The image is an STFT spectrogram (time versus frequency) of a rolling-element bearing's vibration signal. What is the most likely bearing condition (normal, inner_race, outer_race, ball)?
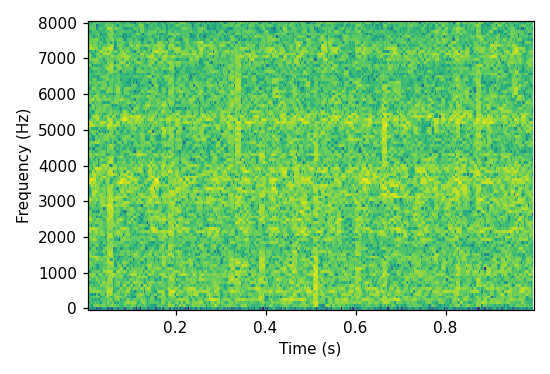
Answer: inner_race